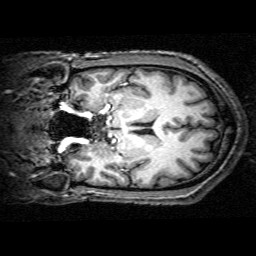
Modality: T1w
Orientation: coronal